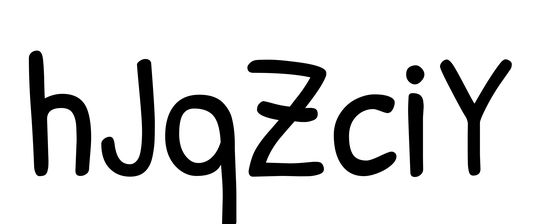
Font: PatrickHand-Regular